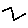
Label: zigzag